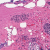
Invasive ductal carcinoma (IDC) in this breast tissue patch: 0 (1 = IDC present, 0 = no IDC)